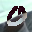
Label: 0